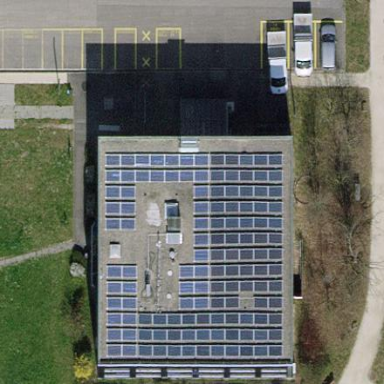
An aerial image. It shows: Solar photovoltaic panel generator placed on roof.